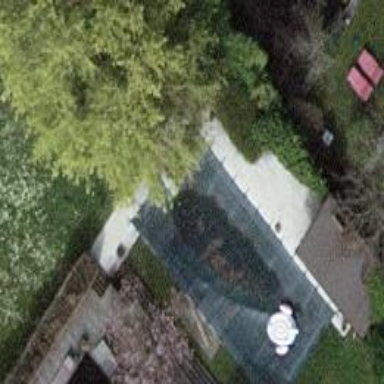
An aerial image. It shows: Swimming pool located in leisure land.